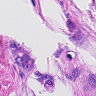
Metastatic tissue present: yes